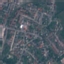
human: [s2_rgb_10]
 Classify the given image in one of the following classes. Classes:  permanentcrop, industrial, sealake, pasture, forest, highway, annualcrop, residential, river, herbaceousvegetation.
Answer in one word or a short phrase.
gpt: Residential